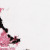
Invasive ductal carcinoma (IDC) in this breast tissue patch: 0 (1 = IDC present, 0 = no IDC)